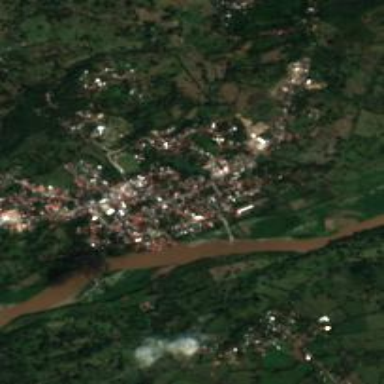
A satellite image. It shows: Town.